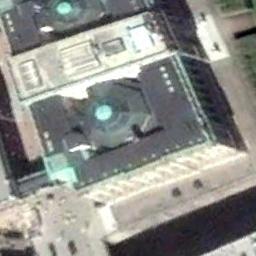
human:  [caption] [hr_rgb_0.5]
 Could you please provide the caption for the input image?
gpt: The church with an green octagon dome and the rest of the church has a gray roof .

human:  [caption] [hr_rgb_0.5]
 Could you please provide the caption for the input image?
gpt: A church with a rectangular gray and cyan roof .

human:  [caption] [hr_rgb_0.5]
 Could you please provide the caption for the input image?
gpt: This is a church, It has a rectangular space .

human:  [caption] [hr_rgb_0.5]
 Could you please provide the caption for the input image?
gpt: There is a white church with a blue circular roof .

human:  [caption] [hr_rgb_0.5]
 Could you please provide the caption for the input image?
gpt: A church with a rectangular structure and a black roof .